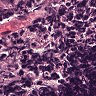
Metastatic tissue present: no